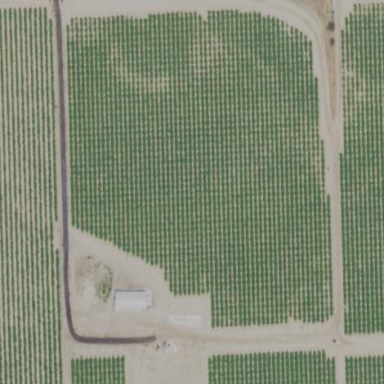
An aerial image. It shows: Vineyard growing grapes.